Field crop: maize
Growth stage: 2
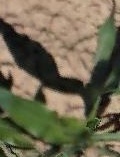
Species: maize